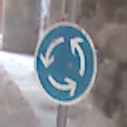
Verkehrszeichen: Kreisverkehr
Umgebung: Outdoor, Urban
Tageszeit: Midday
Wetter: PartlyCloudy
Licht: Natural
Jahreszeit: NotSpecified
Kontrast: MediumContrast